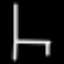
Label: chair